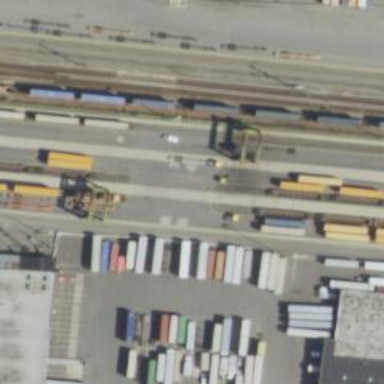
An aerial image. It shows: Intermodal railway yard.